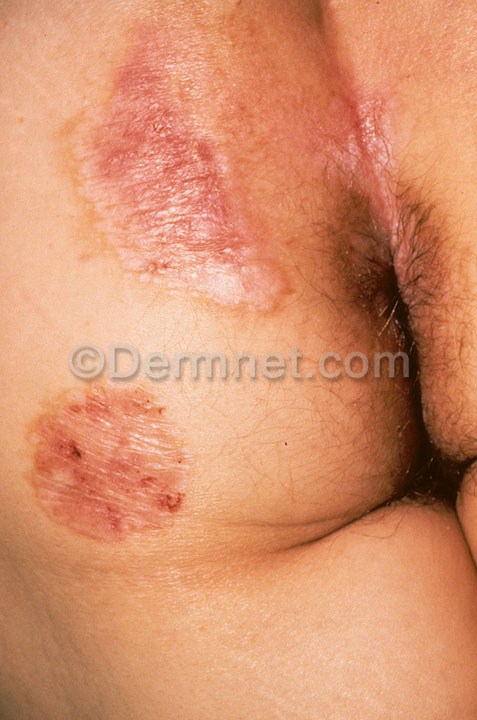
Disease: Psoriasis pictures Lichen Planus and related diseases